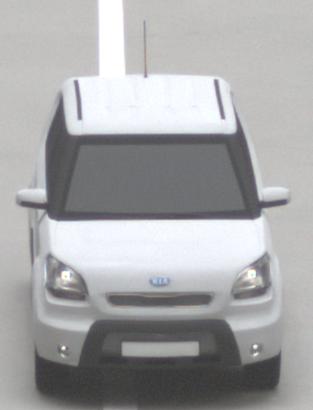
Make: KIA
Model: Soul 1.6
Detailed model: Soul (AM)
Model produced from: 2009/02
Model produced until: 2009/11
Doors: 5
Color: white
Road condition: dry road
Daytime: midday
Contrast: medium contrast